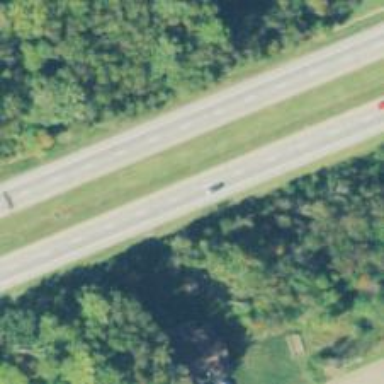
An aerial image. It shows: This image shows trunk highway that functions as expressway.